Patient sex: M
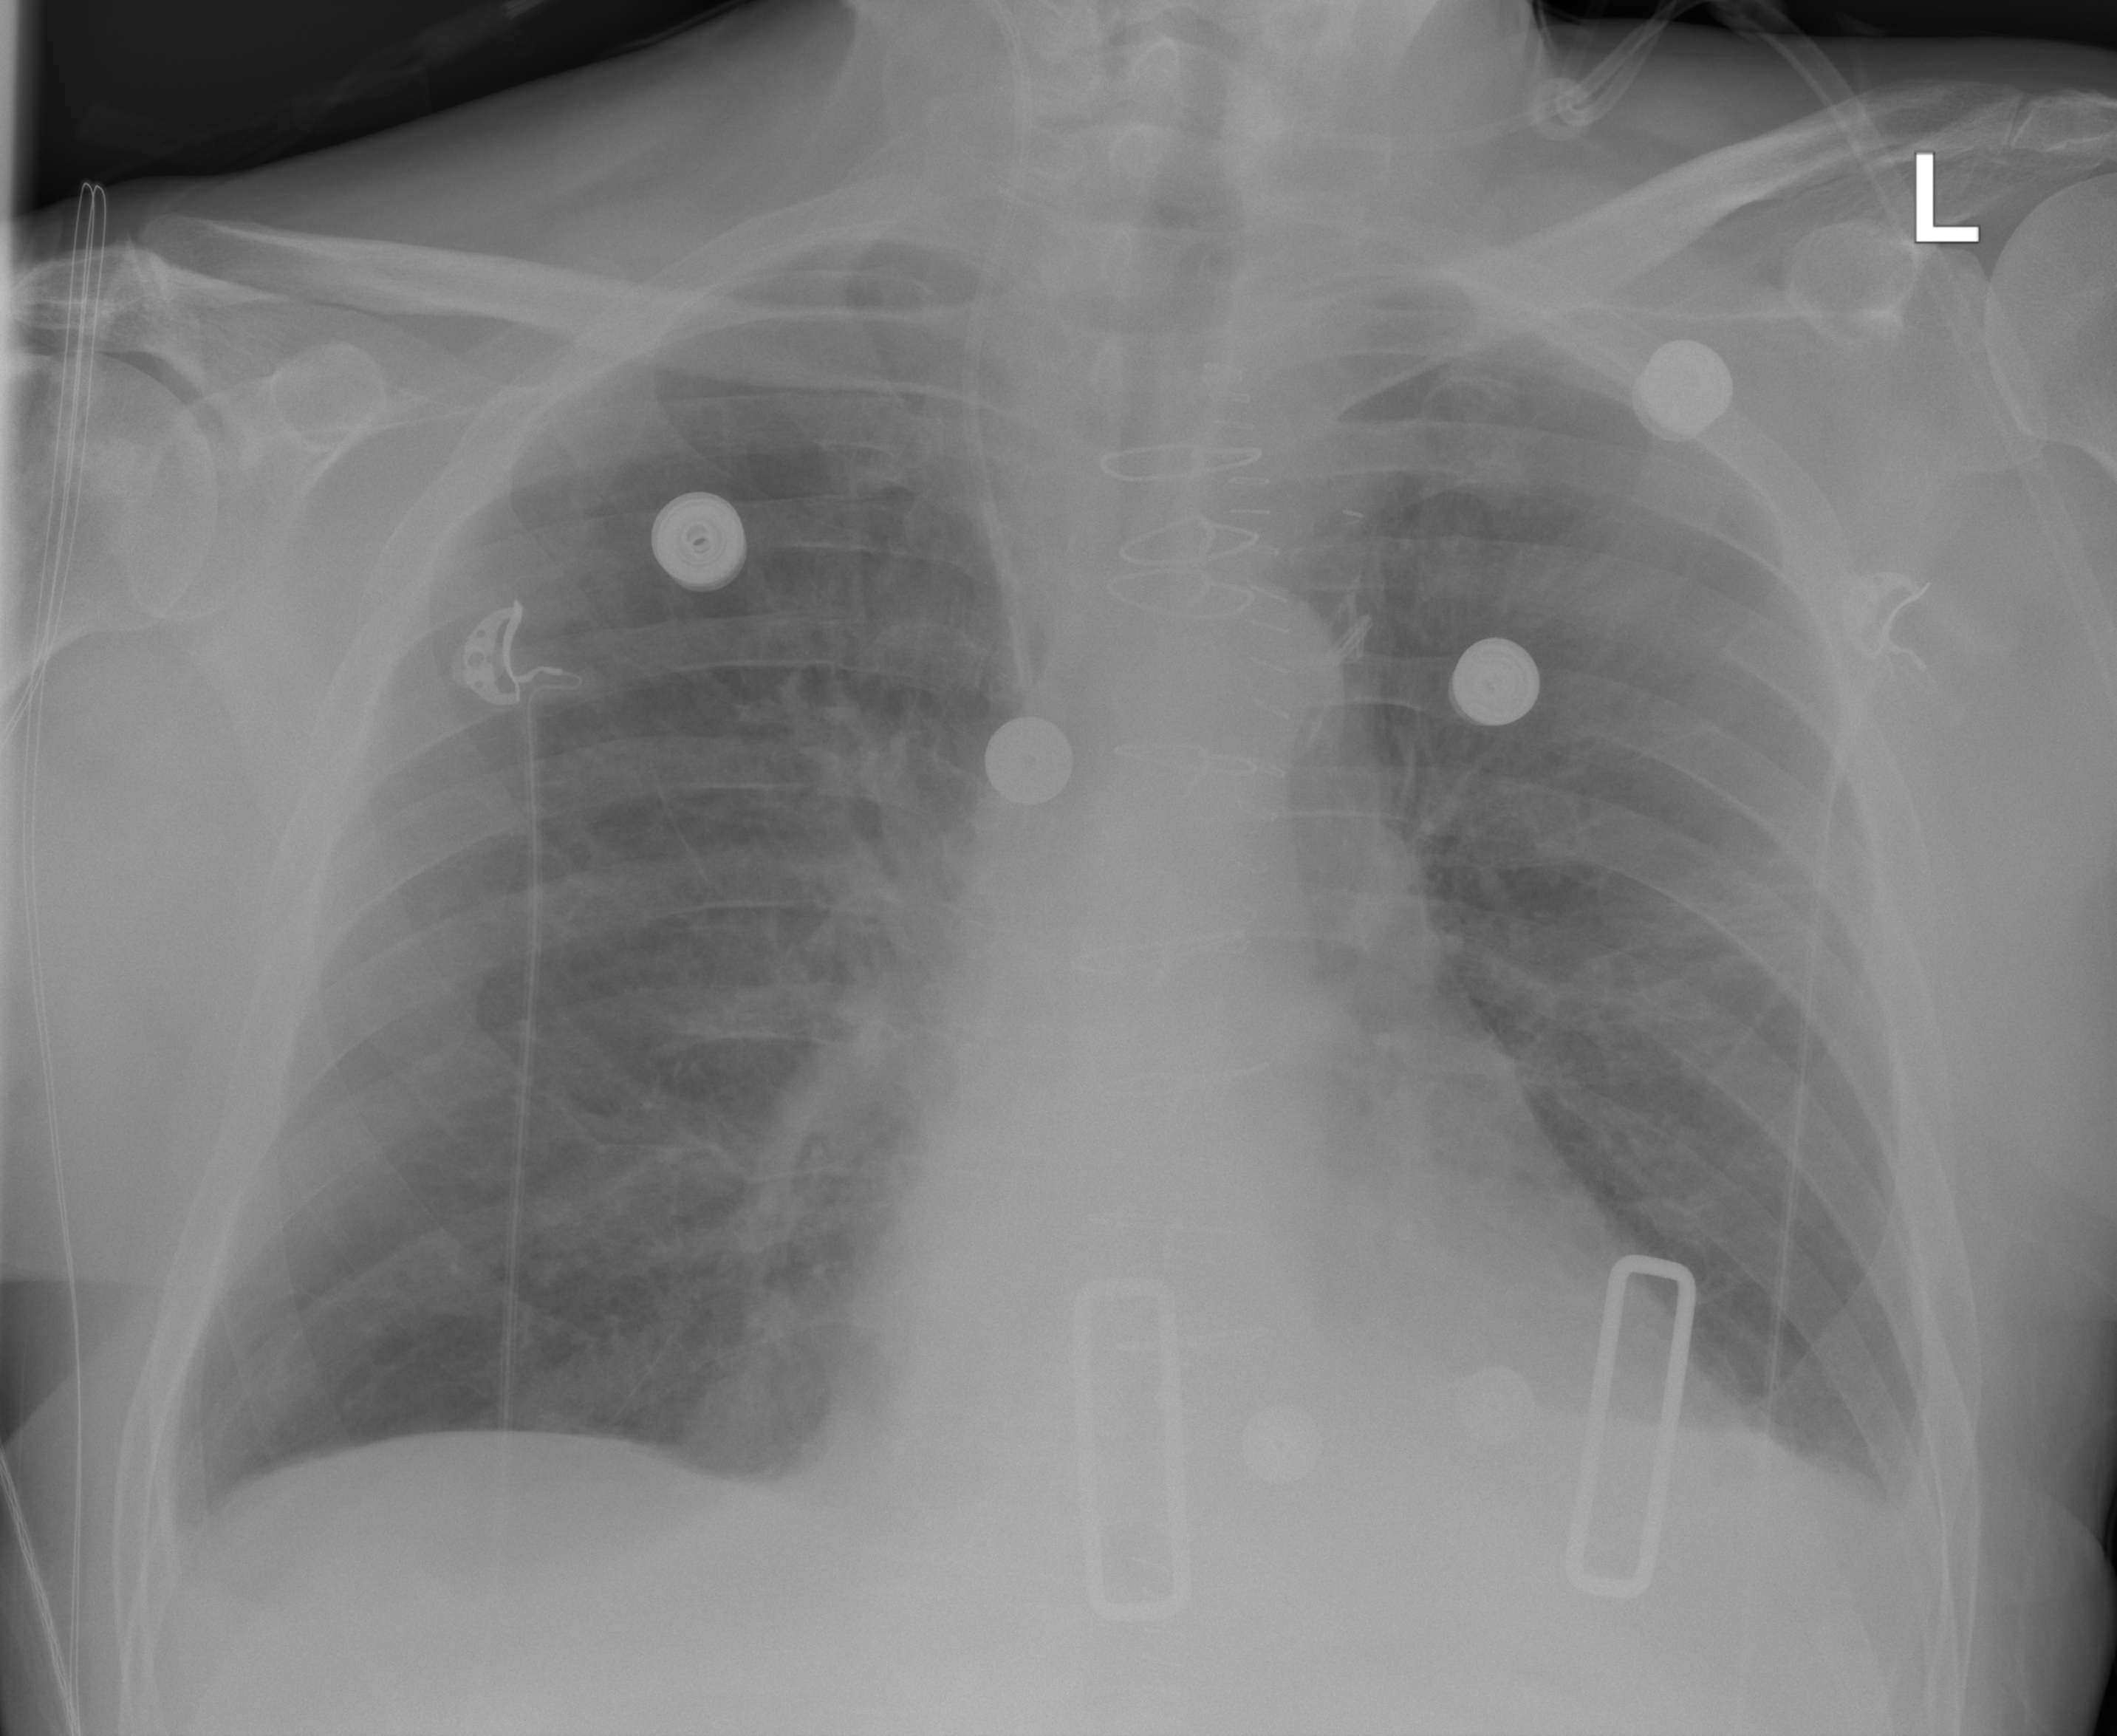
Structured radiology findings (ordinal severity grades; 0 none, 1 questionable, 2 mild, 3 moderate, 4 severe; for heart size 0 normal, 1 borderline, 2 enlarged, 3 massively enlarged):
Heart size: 2
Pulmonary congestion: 1
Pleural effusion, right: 1
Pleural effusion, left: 1
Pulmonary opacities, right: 2
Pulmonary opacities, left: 0
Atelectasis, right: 2
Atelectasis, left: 2